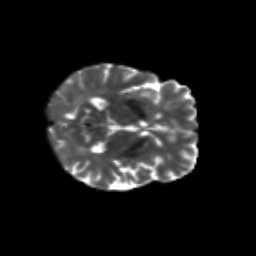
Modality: T2w
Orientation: axial
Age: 61
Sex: female
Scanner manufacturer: siemens
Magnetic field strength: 3 T
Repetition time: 4.71 s
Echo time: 0.0906 s